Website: macys
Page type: billing-address
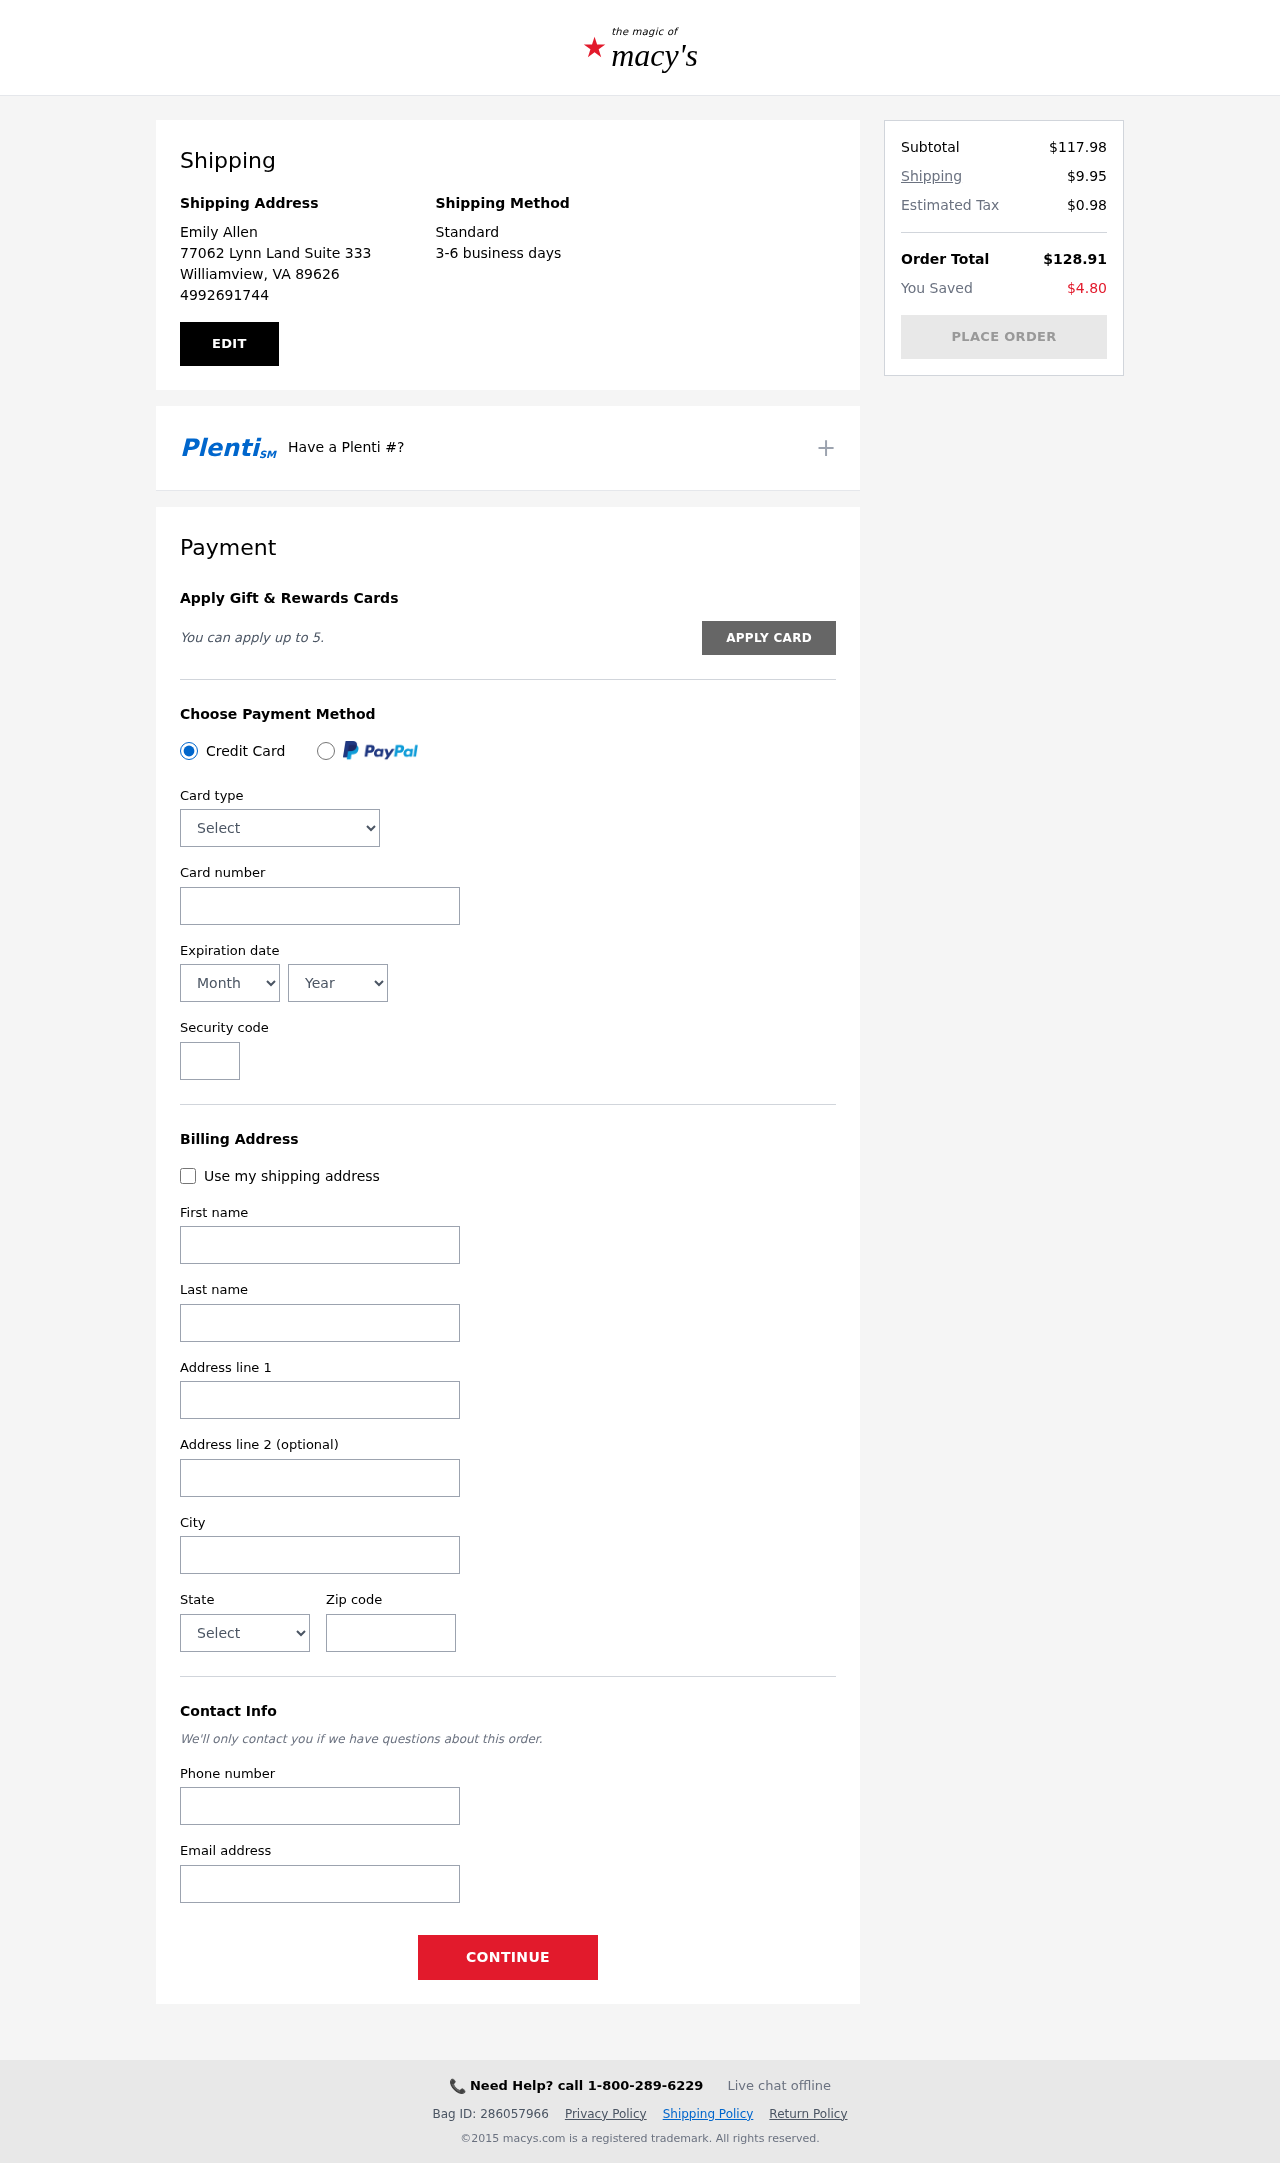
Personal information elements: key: PII_CARD_CVV
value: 668
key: PII_CARD_EXPIRY_MONTH
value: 03
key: PII_CARD_EXPIRY_YEAR
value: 27
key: PII_CARD_NUMBER
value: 6011 2483 1685 1251
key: PII_CARD_TYPE
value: Discover
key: PII_CITY
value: Williamview
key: PII_CITY_STATE_ZIP
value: Williamview, VA 89626
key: PII_EMAIL
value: emily.allen@gmail.com
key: PII_FIRSTNAME
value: Emily
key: PII_FULLNAME
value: Emily Allen
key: PII_LASTNAME
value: Allen
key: PII_PHONE
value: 4992691744
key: PII_POSTCODE
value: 89626
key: PII_STATE
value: Virginia
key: PII_STREET
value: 77062 Lynn Land Suite 333
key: PII_STREET2
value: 22967 Frye Ports Suite 112
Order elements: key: ORDER_SUBTOTAL
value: $117.98
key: ORDER_SHIPPING_COST
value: $9.95
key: ORDER_TAX
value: $0.98
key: ORDER_TOTAL
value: $128.91
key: ORDER_SAVINGS
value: $4.80